Interaction volume radius: 5 \u00c5
Interaction volume height: 10 \u00c5
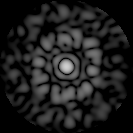
Disorder parameter: 0.8953